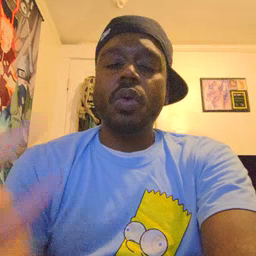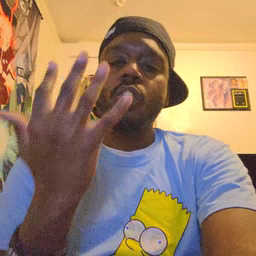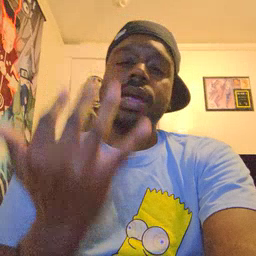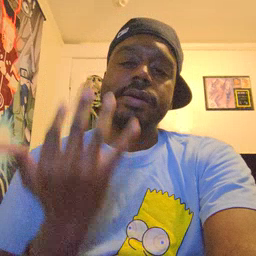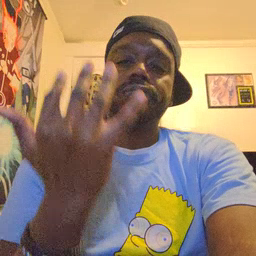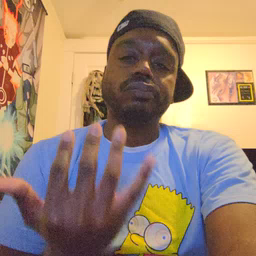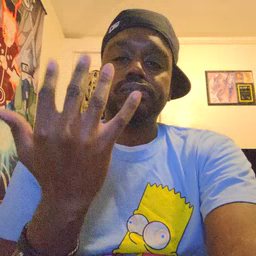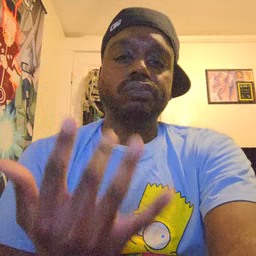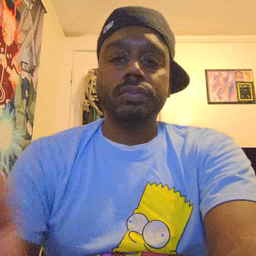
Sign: wait